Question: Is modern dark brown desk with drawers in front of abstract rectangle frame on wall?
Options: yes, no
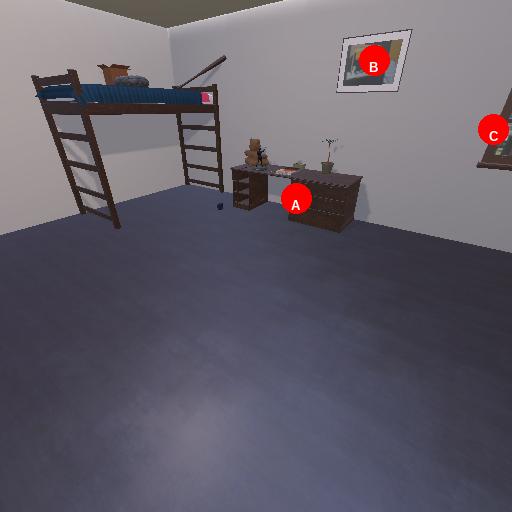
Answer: yes